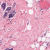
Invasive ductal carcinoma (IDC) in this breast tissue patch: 1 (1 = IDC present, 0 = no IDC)